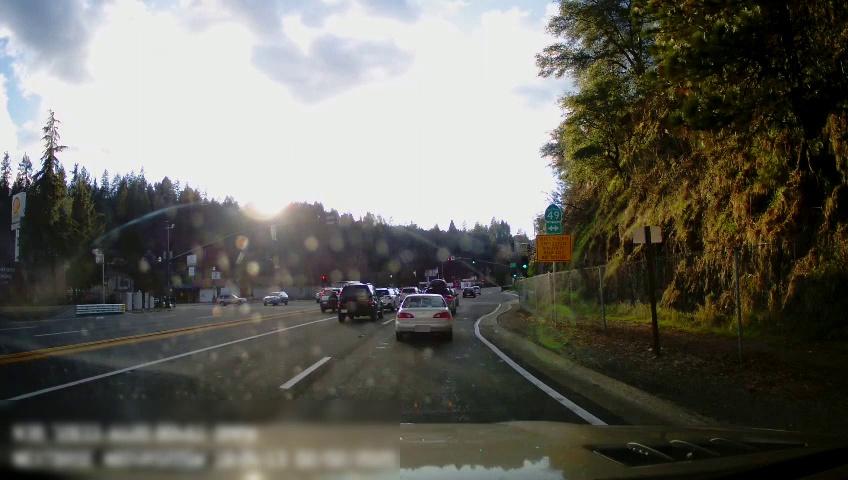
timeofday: Day
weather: Sunny
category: Drivable Space
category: Vehicles | Car
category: Vehicles | SUV
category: Vehicles | Car
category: Vehicles | Car
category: Vehicles | SUV
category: Vehicles | Car
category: Vehicles | SUV
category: Vehicles | SUV
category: Vehicles | Car
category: Vehicles | Car
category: Vehicles | Truck
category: Vehicles | Other LV
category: Lanes | Opposite Lane
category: Lanes | Opposite Lane
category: Lanes | Current Lane
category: Lanes | Alternate Lane
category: Lanes | Current Lane
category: Lanes | Opposite Lane
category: Lanes | Opposite Lane
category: Traffic | Signs
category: Traffic | Signs
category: Traffic | Signs
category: Traffic | Lights